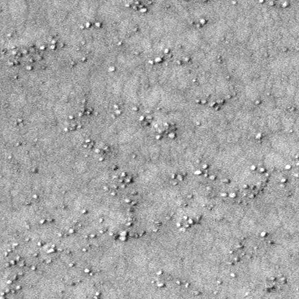
Label: frost